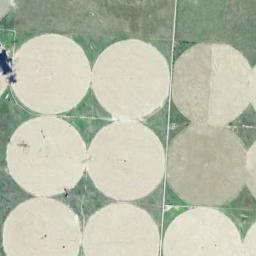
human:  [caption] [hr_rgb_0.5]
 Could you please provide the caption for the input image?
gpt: Several khaki circular farmlands are neatly arranged on the ground .

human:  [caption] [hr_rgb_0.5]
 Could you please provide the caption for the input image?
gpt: Some bare circle farmland are in the light green land .

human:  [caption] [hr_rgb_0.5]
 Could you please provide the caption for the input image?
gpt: There are many round blue fields .

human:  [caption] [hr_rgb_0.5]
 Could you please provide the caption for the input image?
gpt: Nine neatly arranged earthy circular farmlands .

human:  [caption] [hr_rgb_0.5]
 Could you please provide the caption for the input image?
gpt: There are nine white circular farmlands of the same size distributed neatly .